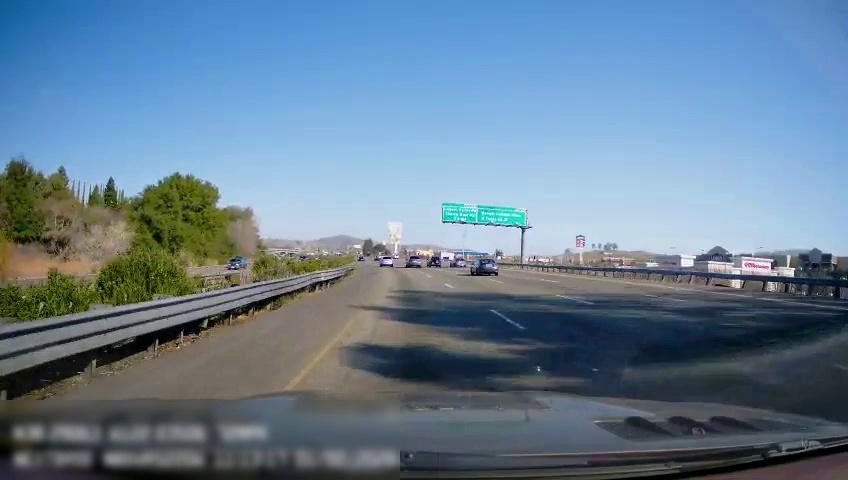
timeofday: Day
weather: Sunny
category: Drivable Space
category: Drivable Space
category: Vehicles | Car
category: Vehicles | Car
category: Vehicles | Car
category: Vehicles | Car
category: Vehicles | SUV
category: Vehicles | SUV
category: Lanes | Alternate Lane
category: Lanes | Current Lane
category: Lanes | Current Lane
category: Lanes | Alternate Lane
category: Lanes | Alternate Lane
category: Traffic | Signs
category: Traffic | Signs